Interaction volume radius: 5 \u00c5
Interaction volume height: 30 \u00c5
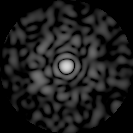
Disorder parameter: 0.8198